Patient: sex M, age 51
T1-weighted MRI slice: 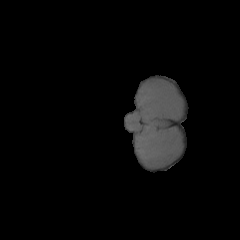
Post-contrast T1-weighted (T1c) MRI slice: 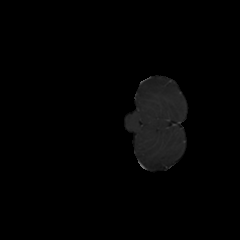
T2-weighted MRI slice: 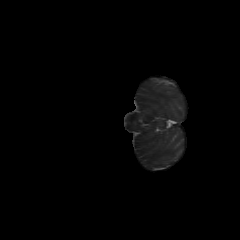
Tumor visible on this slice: no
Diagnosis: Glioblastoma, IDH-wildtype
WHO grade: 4